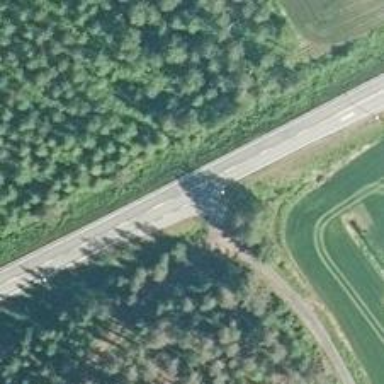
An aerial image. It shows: Asphalt road designated as trunk highway.